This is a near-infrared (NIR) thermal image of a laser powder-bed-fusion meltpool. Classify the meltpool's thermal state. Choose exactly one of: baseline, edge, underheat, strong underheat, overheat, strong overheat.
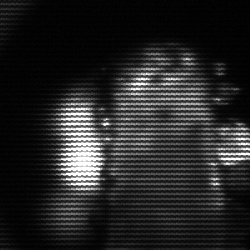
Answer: strong underheat